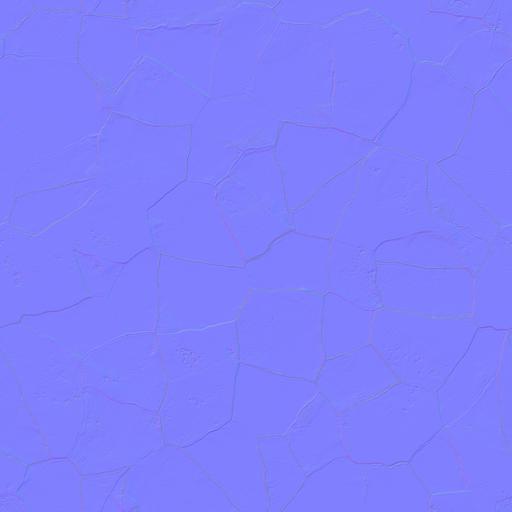
frozen green ice lake shiny water